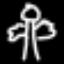
Label: angel